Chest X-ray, PA view. Patient: 29 years old, sex M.
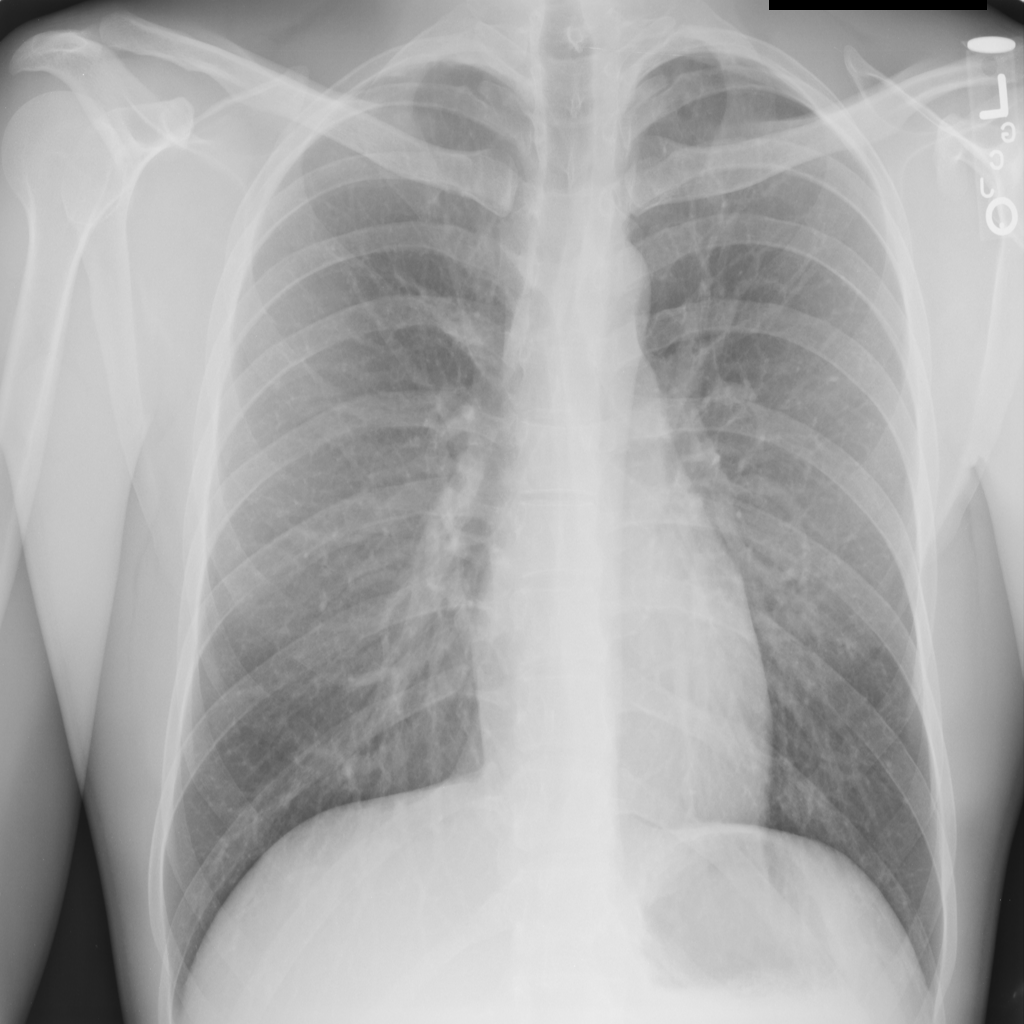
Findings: No Finding